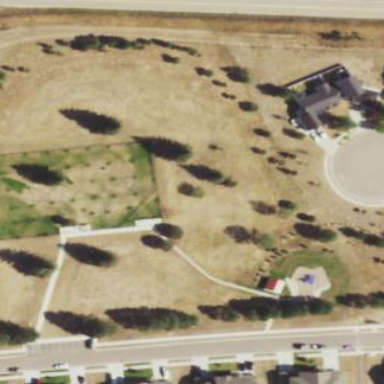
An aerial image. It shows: Dog park for leisure land.